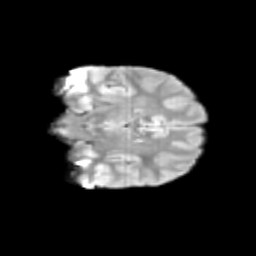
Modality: T2w
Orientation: coronal
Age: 10
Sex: male
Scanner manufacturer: siemens
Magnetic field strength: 3 T
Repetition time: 3.8 s
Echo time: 0.07 s